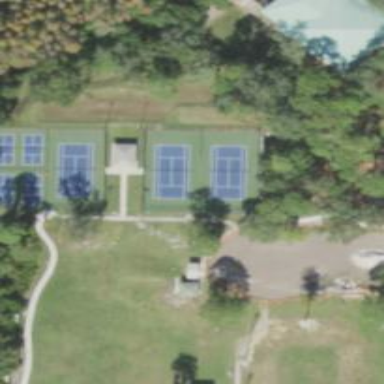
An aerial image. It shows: Tennis court.